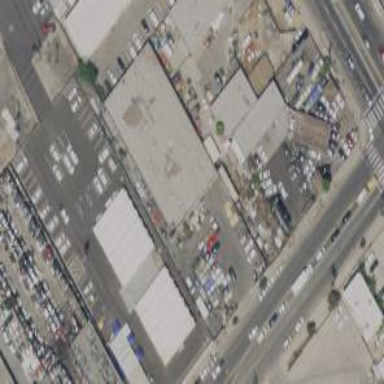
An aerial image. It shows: Industrial building.